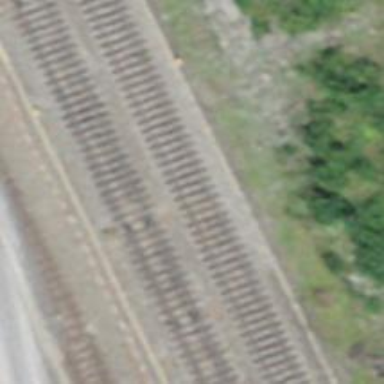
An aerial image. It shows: Railway switch with the turnout on the left side.